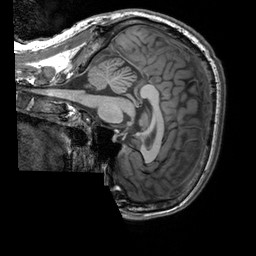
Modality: T1w
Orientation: sagittal
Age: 39
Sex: male
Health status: healthy
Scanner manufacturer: siemens
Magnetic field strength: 3 T
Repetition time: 2.3 s
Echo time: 0.00303 s